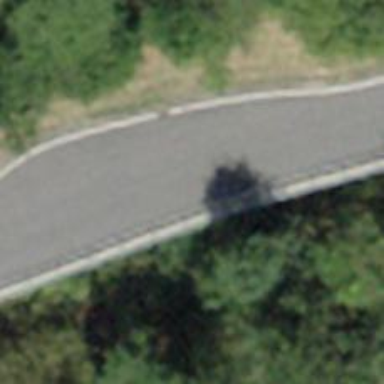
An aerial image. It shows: Passing place on the road.